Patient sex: M
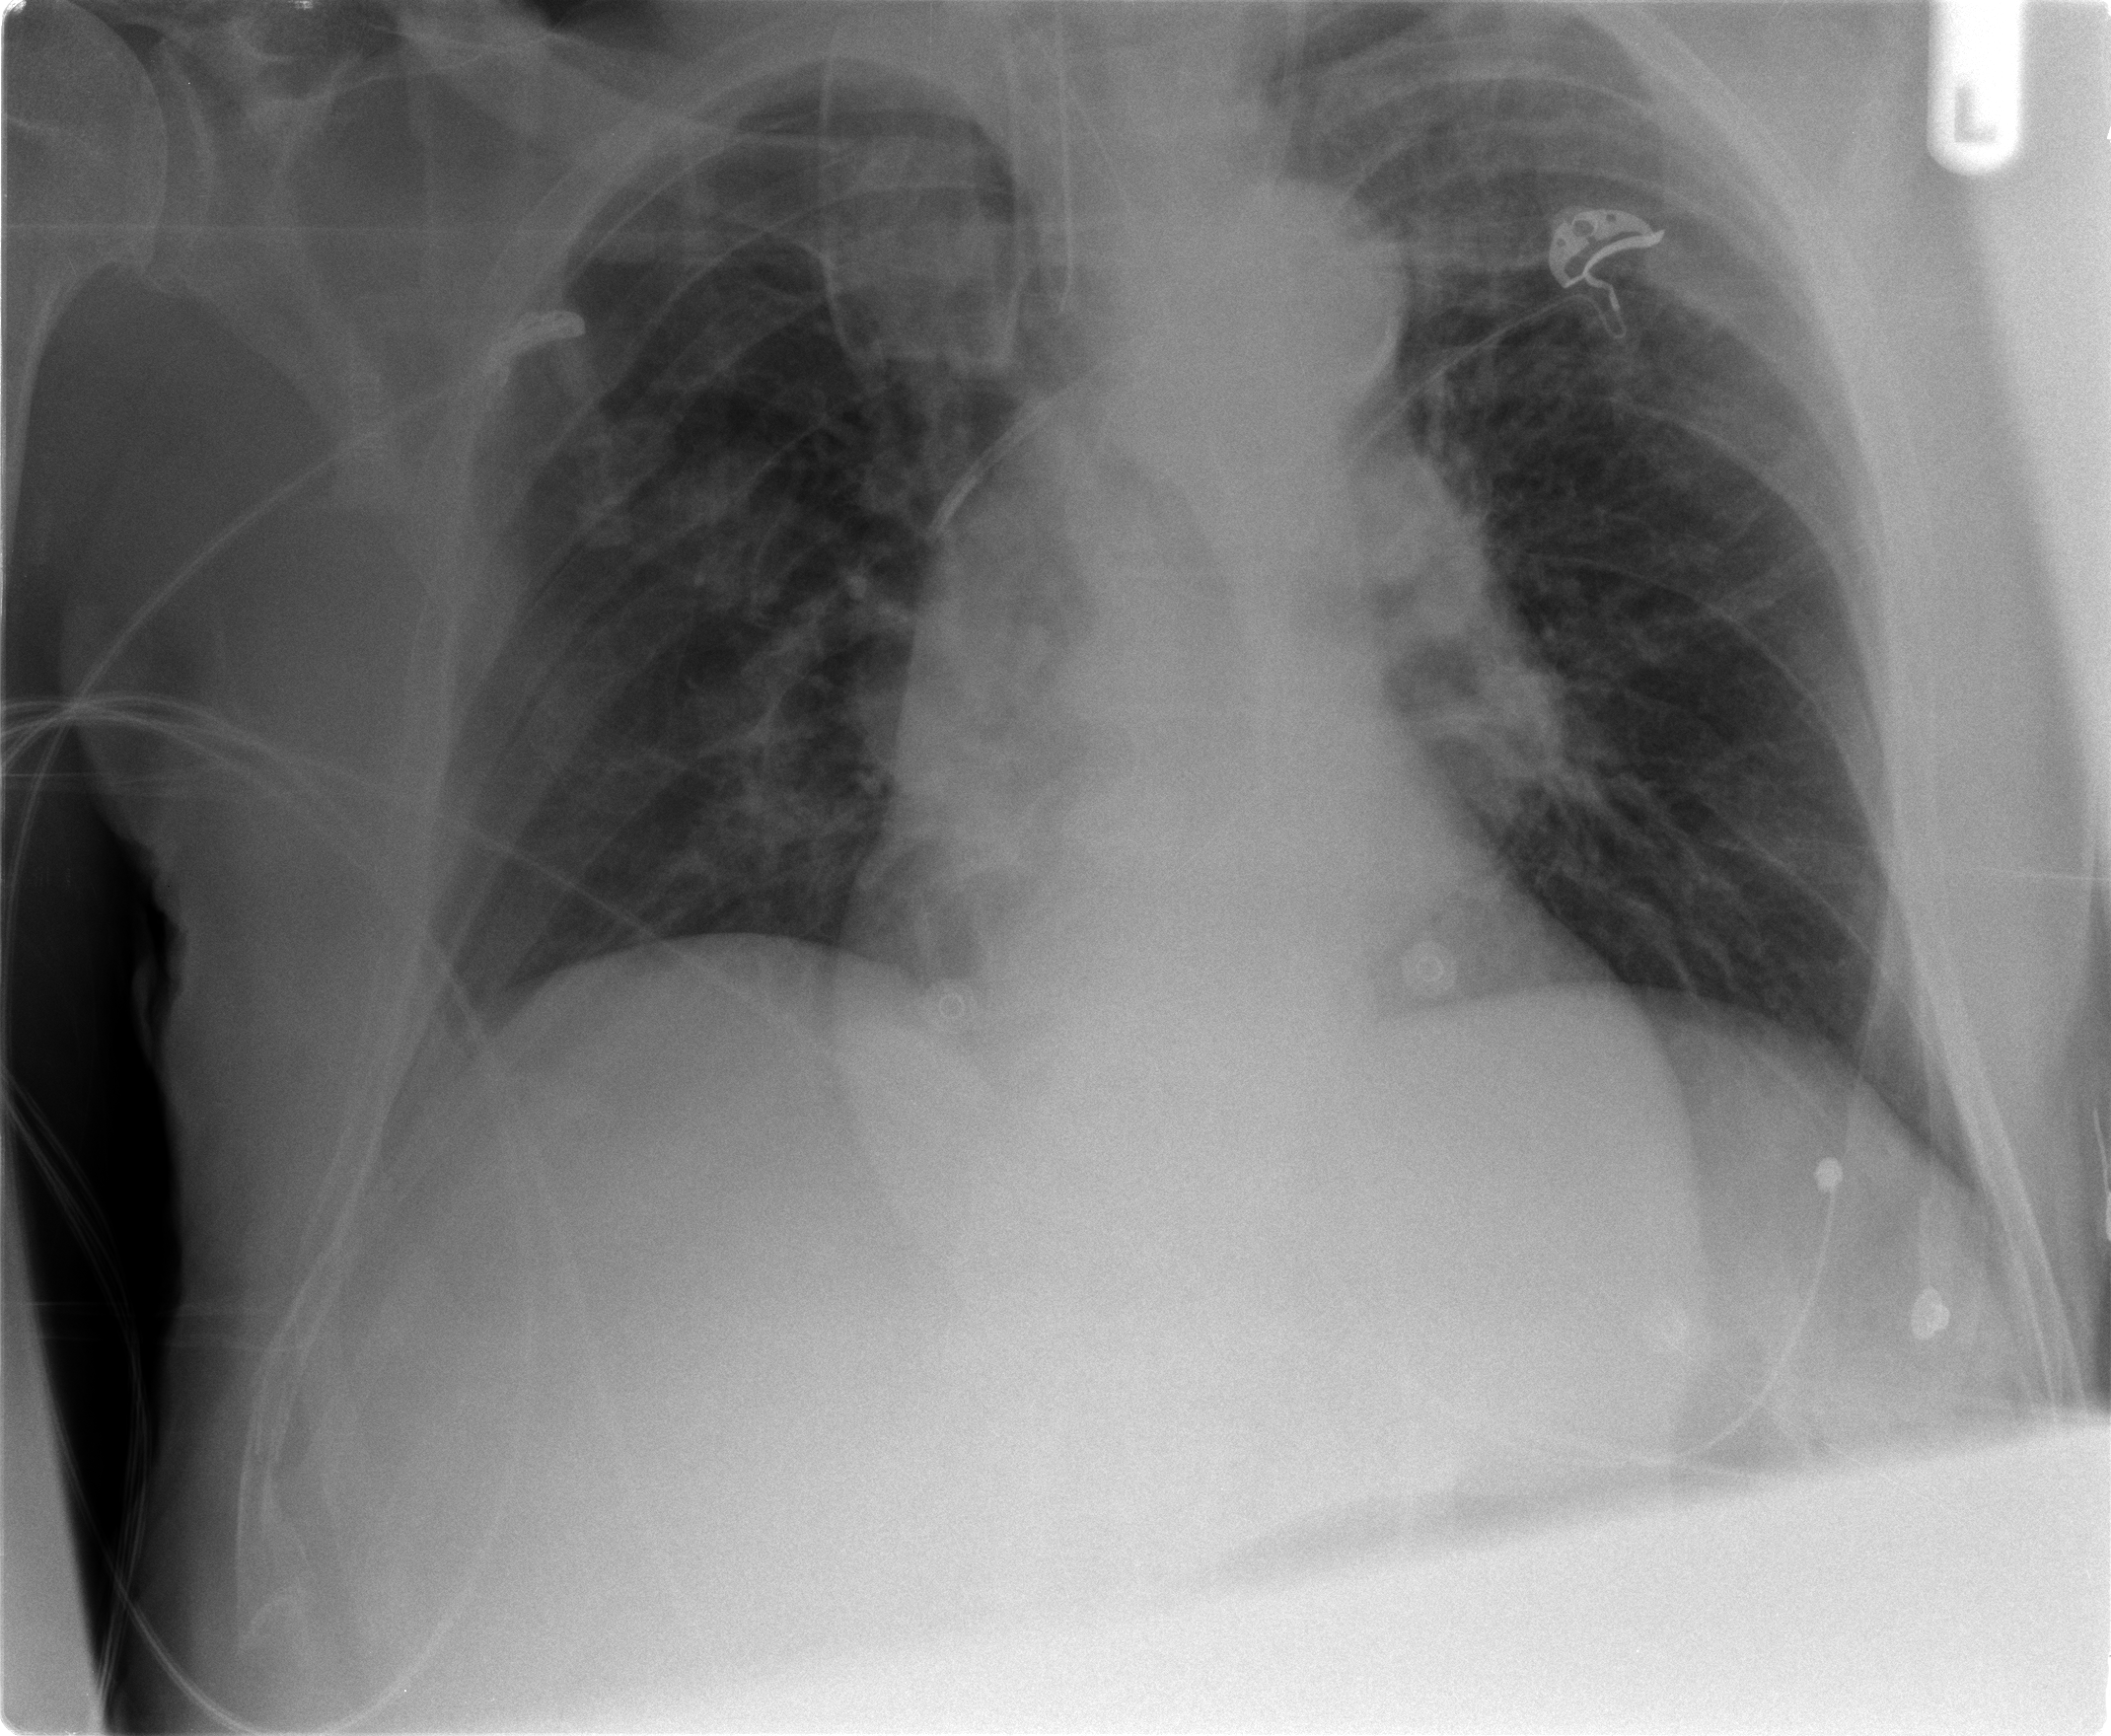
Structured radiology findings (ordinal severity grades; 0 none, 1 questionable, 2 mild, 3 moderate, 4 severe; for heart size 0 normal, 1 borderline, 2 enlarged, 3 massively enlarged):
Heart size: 0
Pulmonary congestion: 0
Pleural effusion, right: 0
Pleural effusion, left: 0
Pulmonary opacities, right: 0
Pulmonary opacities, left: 0
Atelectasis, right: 1
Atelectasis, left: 2